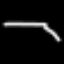
Label: octagon